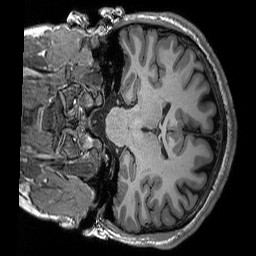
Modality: T1w
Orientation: coronal
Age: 22
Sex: male
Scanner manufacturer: siemens
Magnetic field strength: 3 T
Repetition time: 2.3 s
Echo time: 0.00306 s